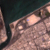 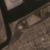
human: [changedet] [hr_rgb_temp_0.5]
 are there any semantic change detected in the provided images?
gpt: A new artificial island is present near the shore.